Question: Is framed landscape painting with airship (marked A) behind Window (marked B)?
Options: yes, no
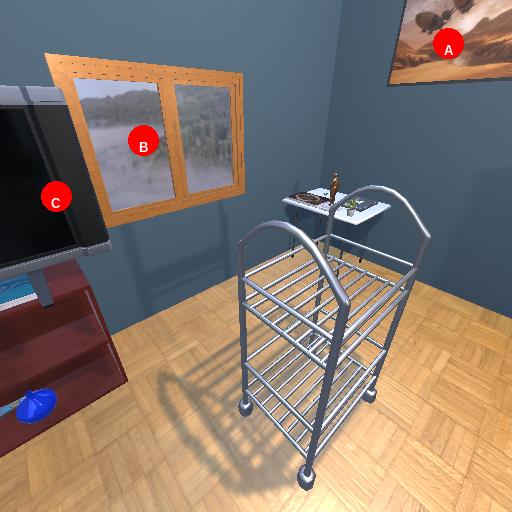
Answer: yes